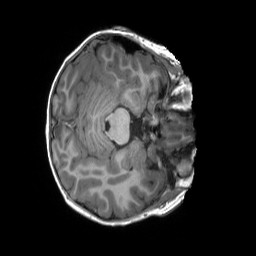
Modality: T1w
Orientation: axial
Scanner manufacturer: siemens
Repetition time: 2.3 s
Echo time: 0.00229 s